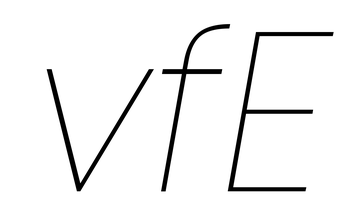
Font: Poppins-ThinItalic